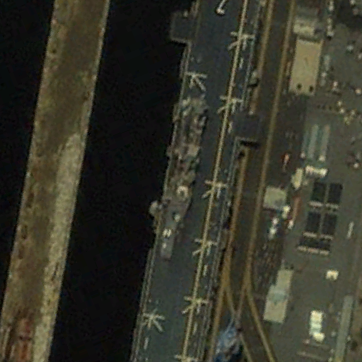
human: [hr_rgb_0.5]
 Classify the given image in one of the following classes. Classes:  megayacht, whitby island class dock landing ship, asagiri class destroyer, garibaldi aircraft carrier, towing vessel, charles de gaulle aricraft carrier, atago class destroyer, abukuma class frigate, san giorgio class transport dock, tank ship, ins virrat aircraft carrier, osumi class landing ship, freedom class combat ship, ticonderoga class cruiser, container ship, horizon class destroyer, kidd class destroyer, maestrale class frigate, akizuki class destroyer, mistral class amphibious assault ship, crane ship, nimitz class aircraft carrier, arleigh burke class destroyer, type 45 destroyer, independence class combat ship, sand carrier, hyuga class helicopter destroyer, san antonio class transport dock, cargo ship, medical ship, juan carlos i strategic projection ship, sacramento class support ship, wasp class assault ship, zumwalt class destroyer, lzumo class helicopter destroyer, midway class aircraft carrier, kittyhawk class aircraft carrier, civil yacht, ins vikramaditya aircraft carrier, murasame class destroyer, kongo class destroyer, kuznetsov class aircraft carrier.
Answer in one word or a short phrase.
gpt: Wasp class assault ship